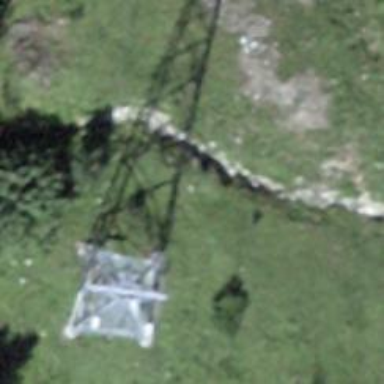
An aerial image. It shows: Pylon for aerialway.